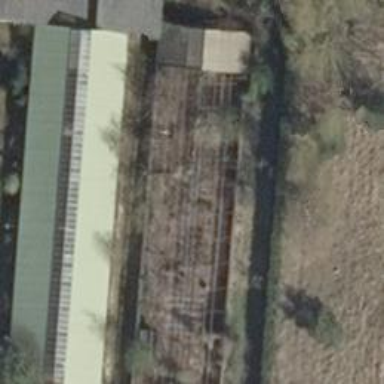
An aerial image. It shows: Greenhouse.